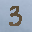
Label: 3